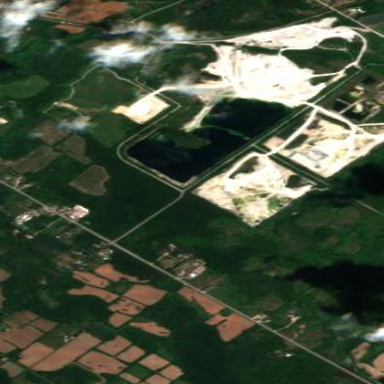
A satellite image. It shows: Quarry area.